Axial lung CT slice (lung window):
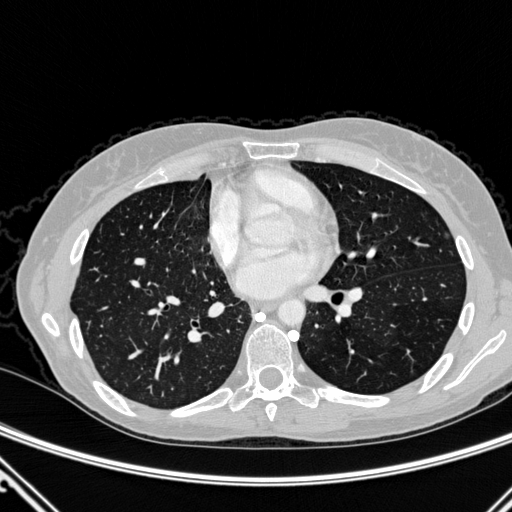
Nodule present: no